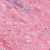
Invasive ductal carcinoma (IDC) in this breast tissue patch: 0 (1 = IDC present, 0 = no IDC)